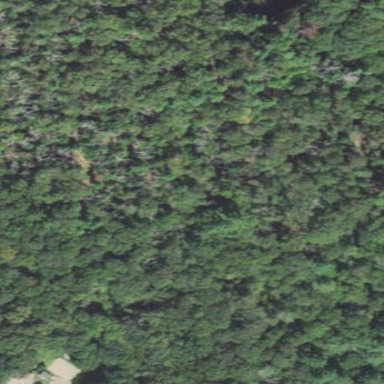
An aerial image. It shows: Mixed woodland with various types of leaves.